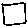
Label: square